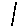
Label: line